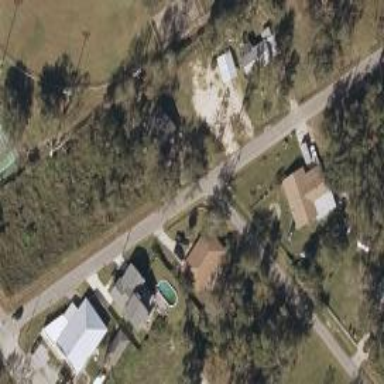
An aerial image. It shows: Residential road.